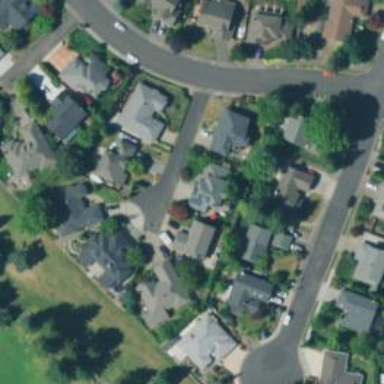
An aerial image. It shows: Living street.